Interaction volume radius: 5 \u00c5
Interaction volume height: 15 \u00c5
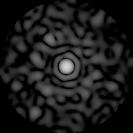
Disorder parameter: 0.808